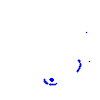
Particle: proton